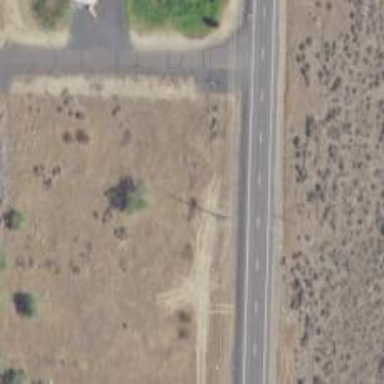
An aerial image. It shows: Power pole.